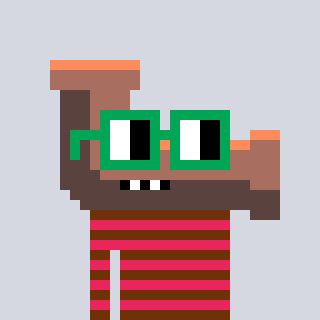
a pixel art character with square green glasses, a pipe-shaped head and a redpinkish-colored body on a cool background